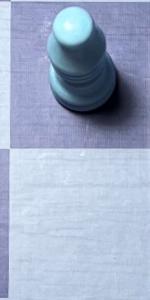
Label: Empty